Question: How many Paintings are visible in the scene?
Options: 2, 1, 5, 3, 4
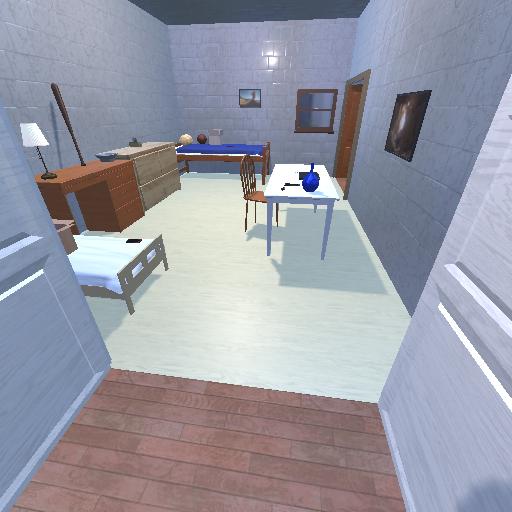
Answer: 2